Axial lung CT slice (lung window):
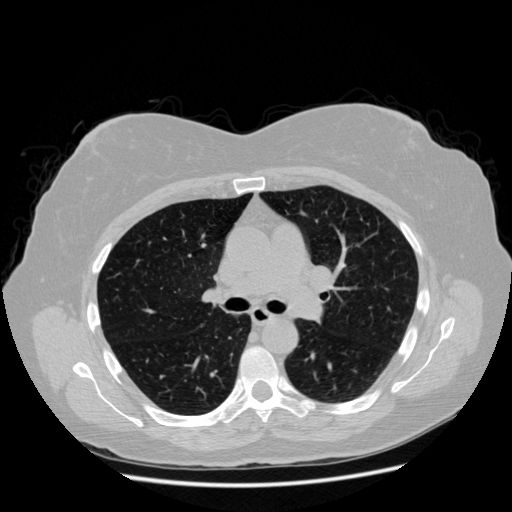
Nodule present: no